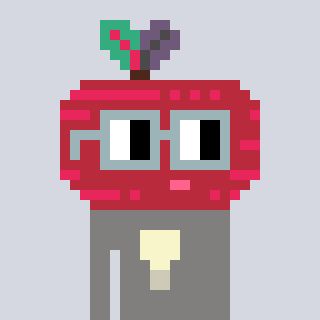
a pixel art character with square dark gray glasses, a beet-shaped head and a bluegrey-colored body on a cool background